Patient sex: M
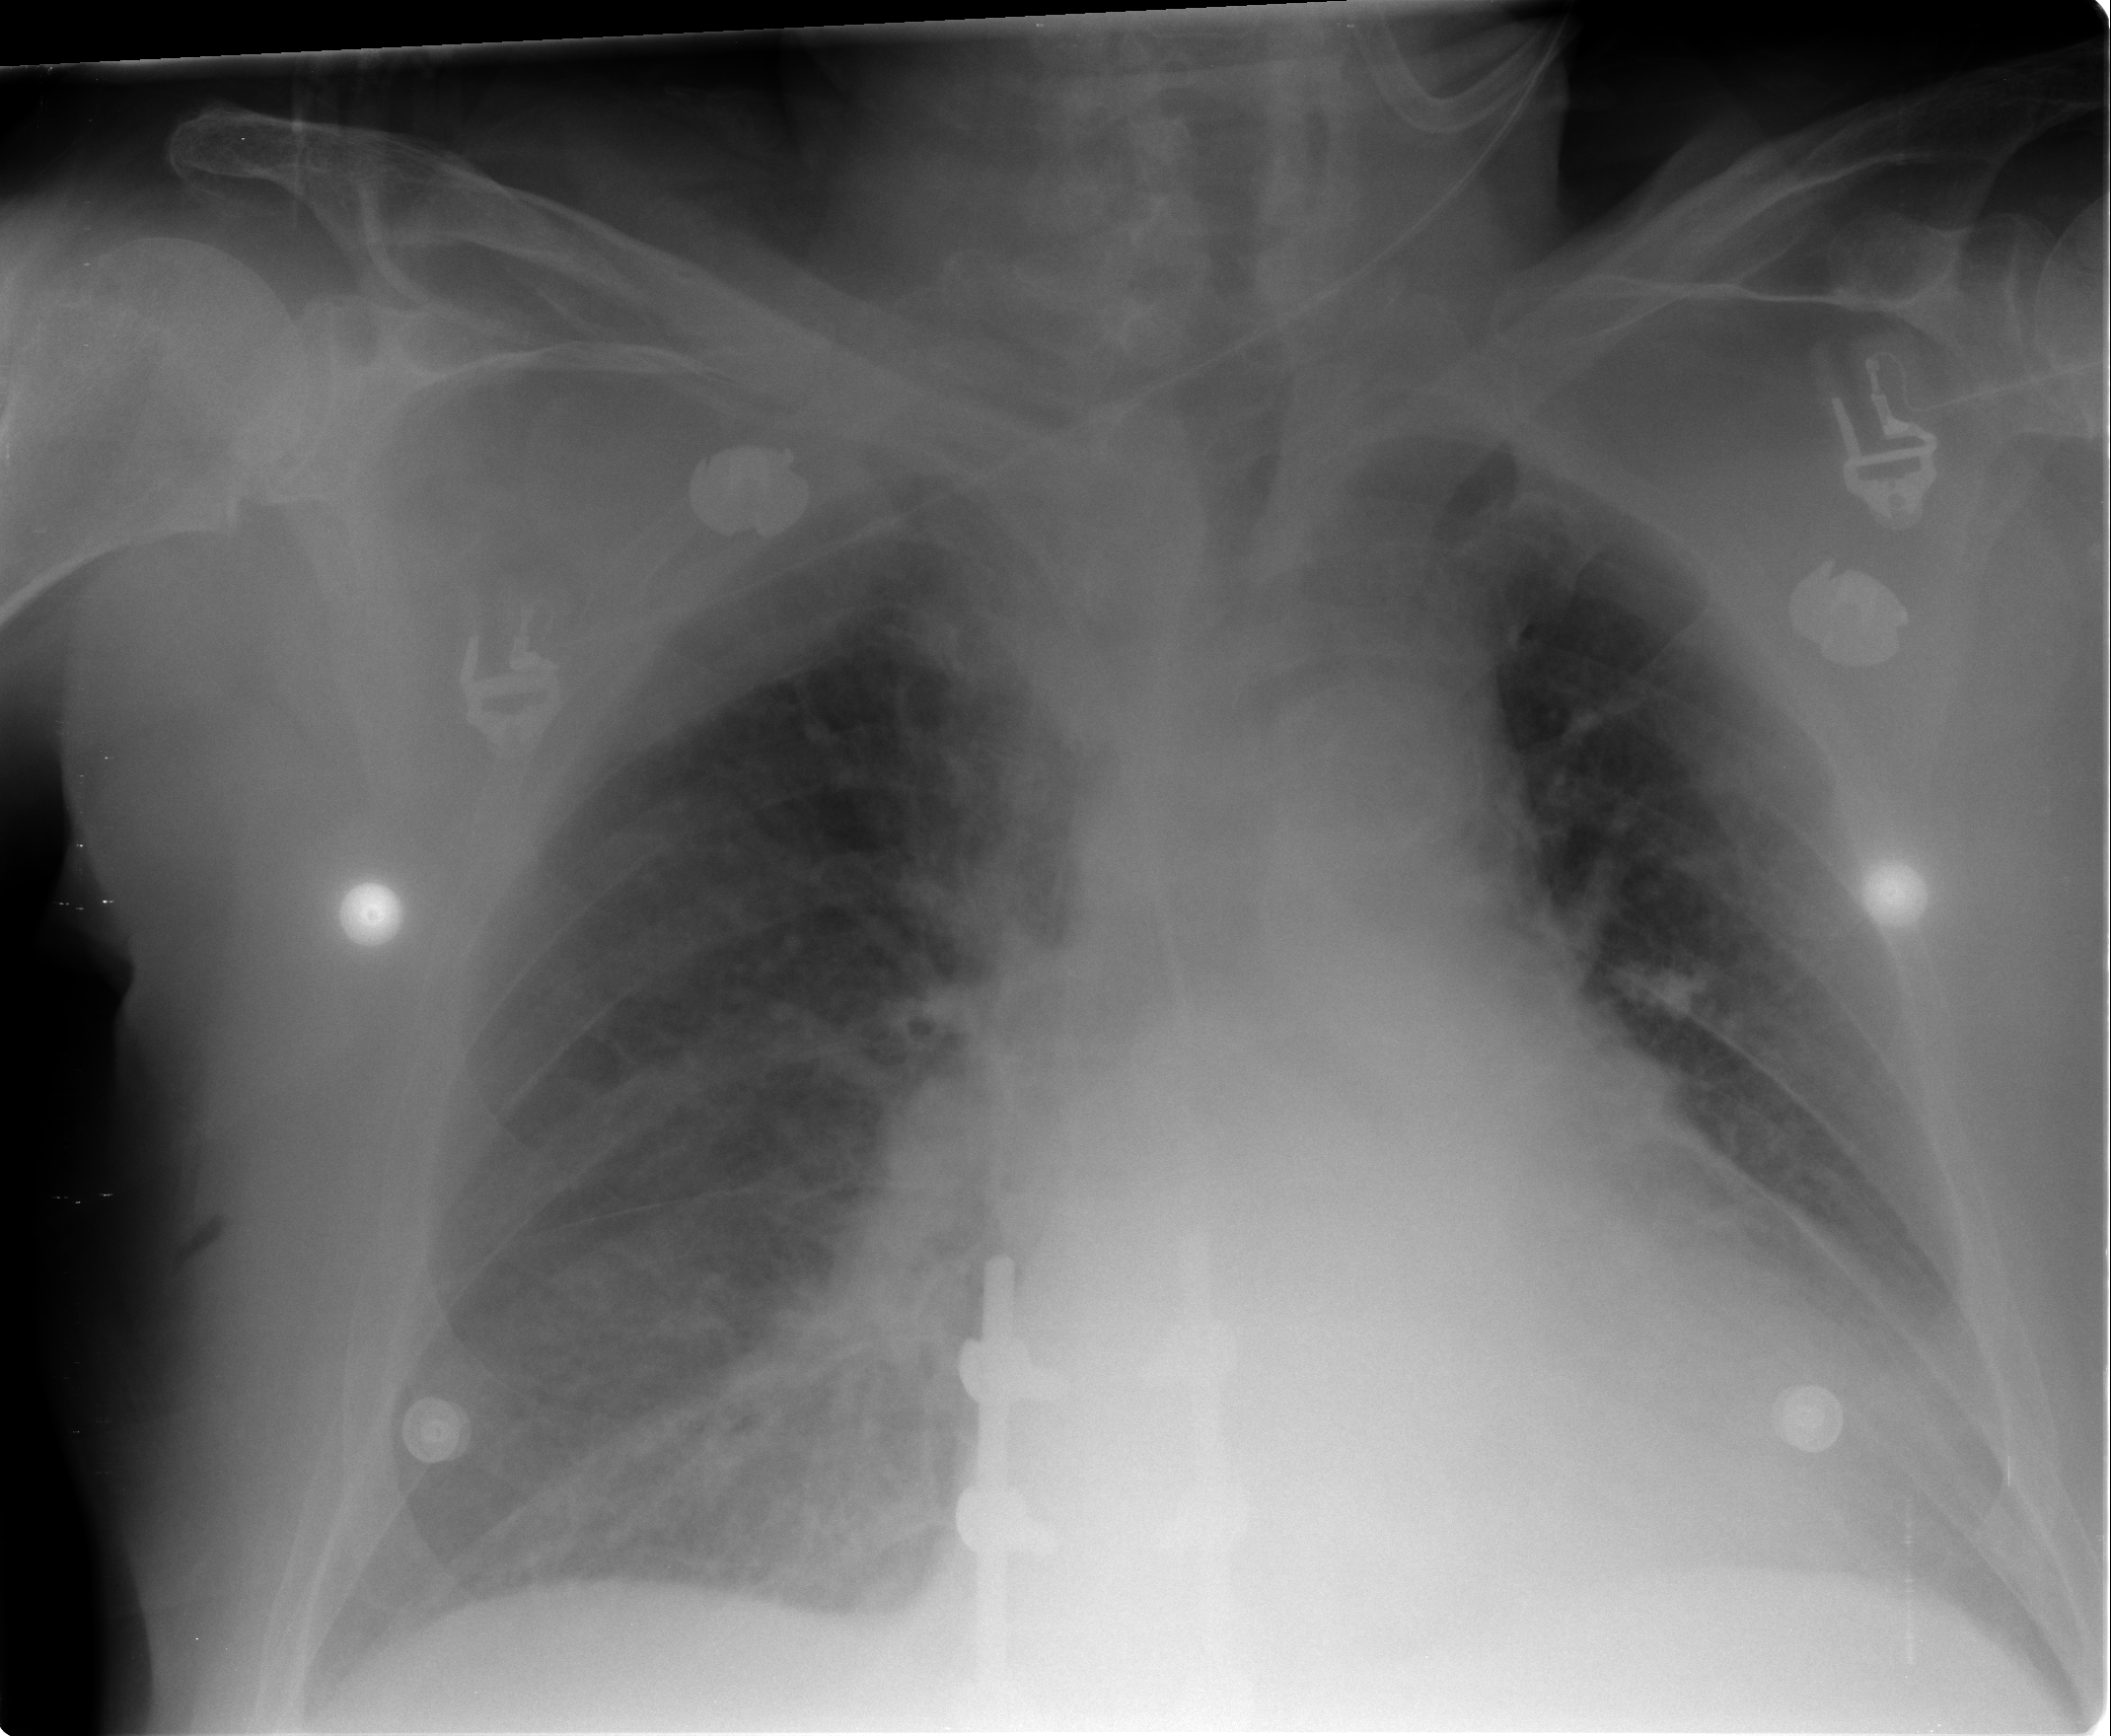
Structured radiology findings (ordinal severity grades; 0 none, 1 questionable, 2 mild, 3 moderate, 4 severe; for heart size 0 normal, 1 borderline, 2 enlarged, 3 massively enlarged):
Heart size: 2
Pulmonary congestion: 2
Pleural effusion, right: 0
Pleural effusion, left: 2
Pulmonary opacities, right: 2
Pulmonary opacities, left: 0
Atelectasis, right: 2
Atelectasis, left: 2